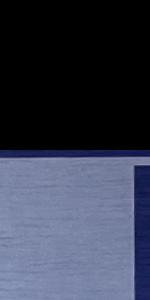
Label: Empty